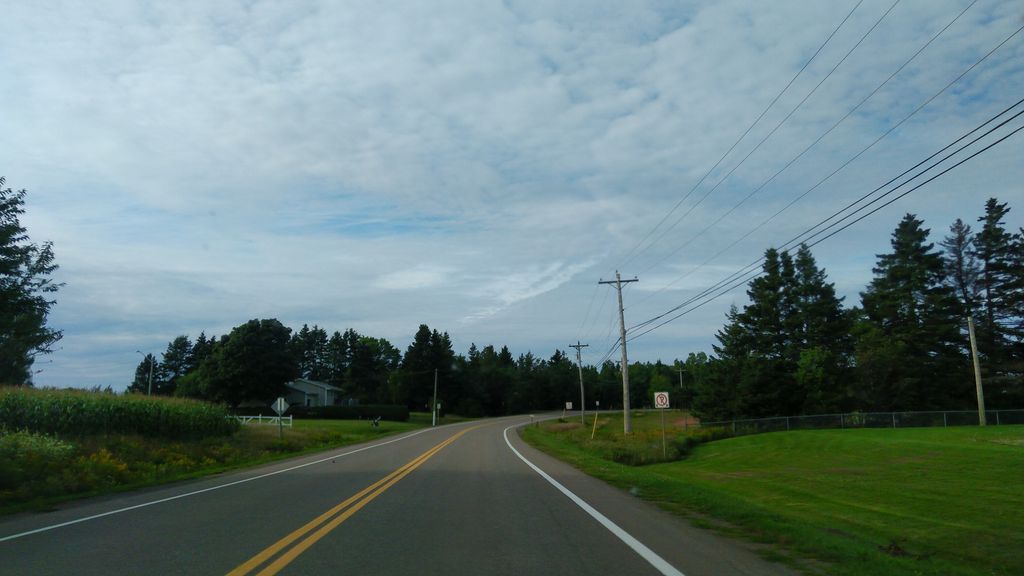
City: charlottetown